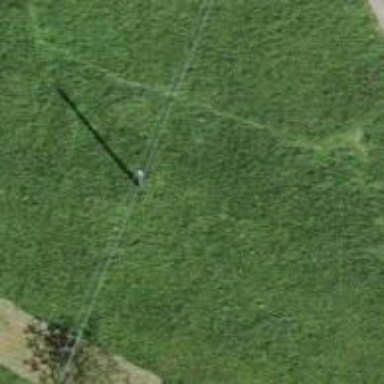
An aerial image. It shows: Power pole.